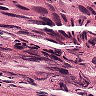
Metastatic tissue present: yes